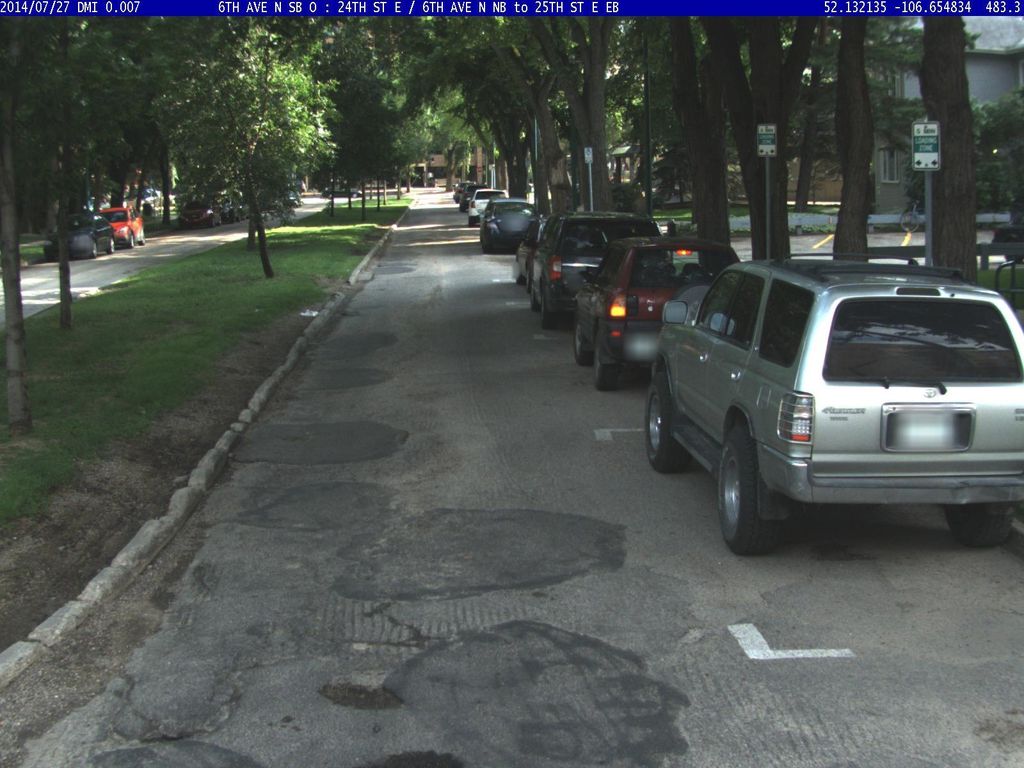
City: saskatoon